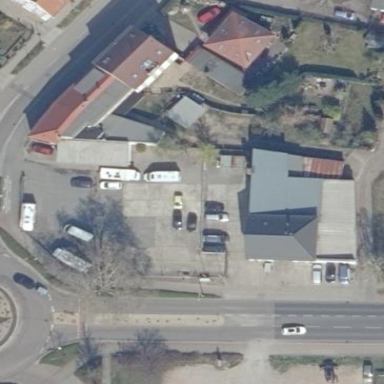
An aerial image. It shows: Commercial area.